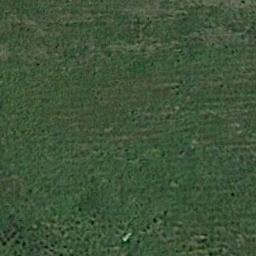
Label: meadow